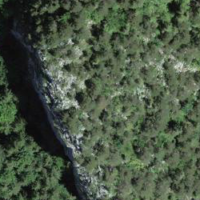
EUNIS habitat code: 44
Species observed at this site:
Anthericum ramosum